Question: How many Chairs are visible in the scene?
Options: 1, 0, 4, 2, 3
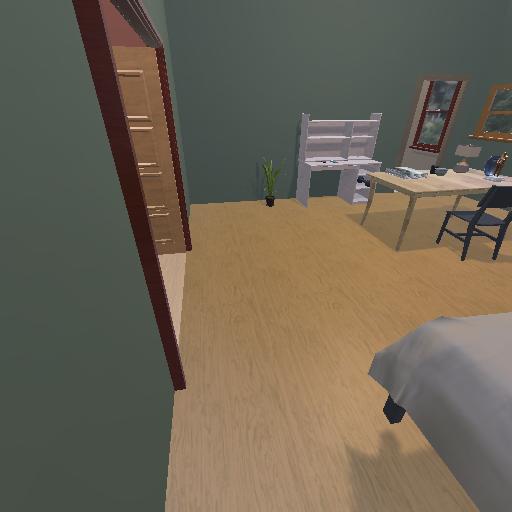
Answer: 1